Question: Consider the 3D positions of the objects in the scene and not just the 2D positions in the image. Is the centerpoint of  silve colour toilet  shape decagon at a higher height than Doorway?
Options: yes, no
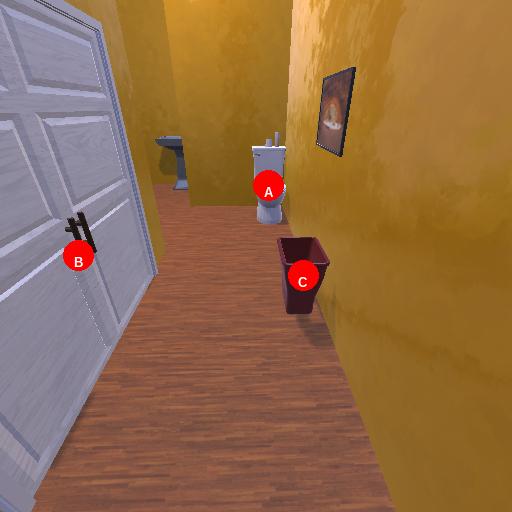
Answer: yes